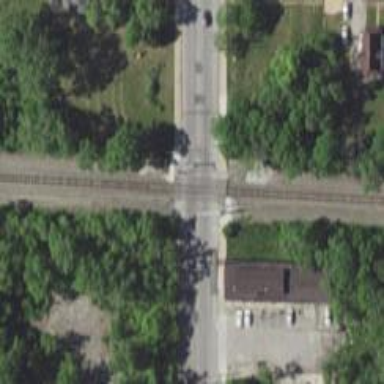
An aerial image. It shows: Crossing for the railway.